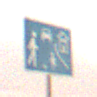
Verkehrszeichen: BeginnVerkehrsberuhigterBereich
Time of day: SunriseSunset
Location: Outdoor (Nature)
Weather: PartlyCloudy
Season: NotSpecified
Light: Natural